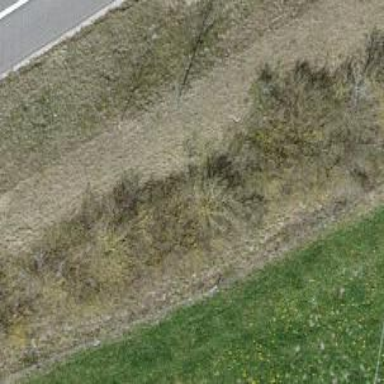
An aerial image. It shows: Row of trees in natural setting.